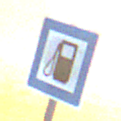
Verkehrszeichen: Tankstelle
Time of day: SunriseSunset
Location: Outdoor (Nature)
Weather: Clear
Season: NotSpecified
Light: Natural